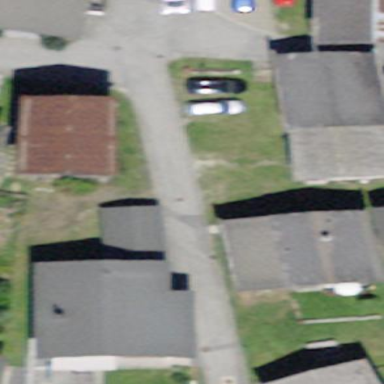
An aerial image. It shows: Simple and straightforward house.